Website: apple
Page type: payment
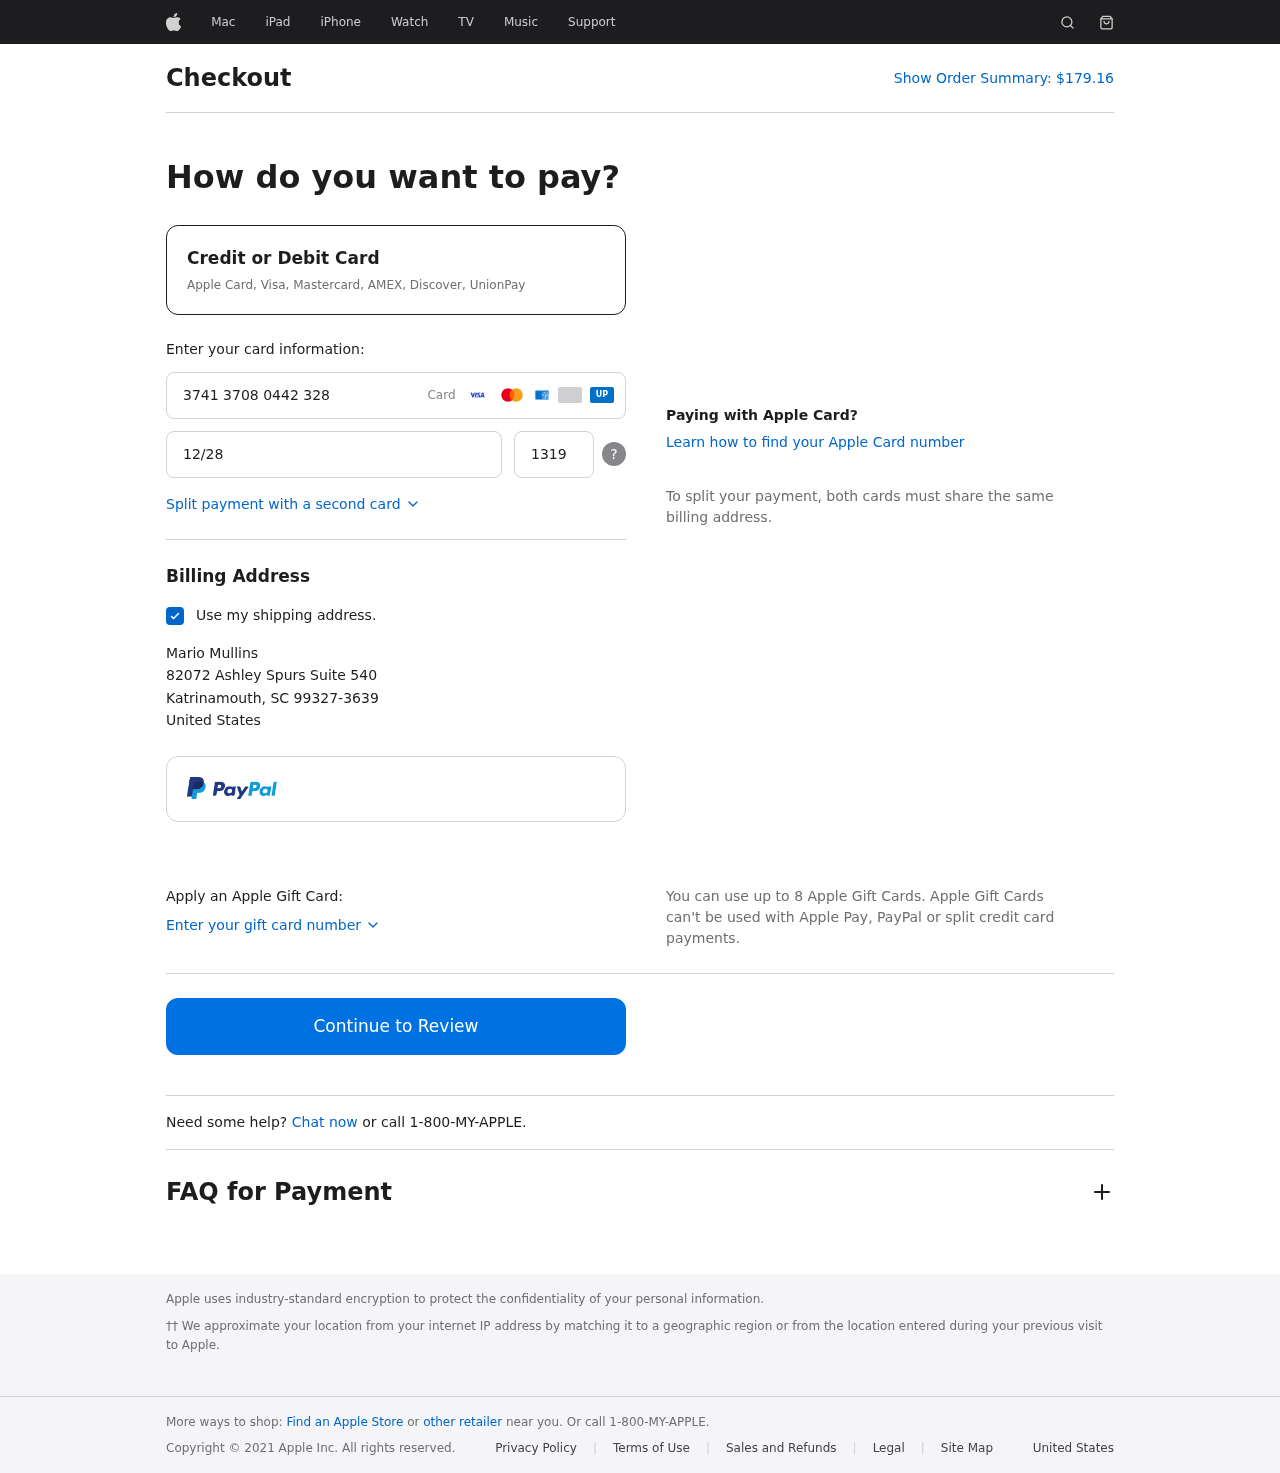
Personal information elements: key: PII_CARD_CVV
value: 1319
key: PII_CARD_EXPIRY
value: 12/28
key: PII_CARD_NUMBER
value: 3741 3708 0442 328
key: PII_CITY
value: Katrinamouth
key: PII_COUNTRY
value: United States
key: PII_FULLNAME
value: Mario Mullins
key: PII_POSTCODE_FULL
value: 99327-3639
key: PII_STATE_ABBR
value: SC
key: PII_STREET
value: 82072 Ashley Spurs Suite 540
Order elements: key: ORDER_TOTAL
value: $179.16